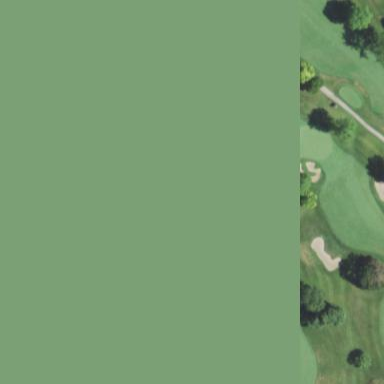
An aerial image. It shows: Grassy area designated as golf fairway.